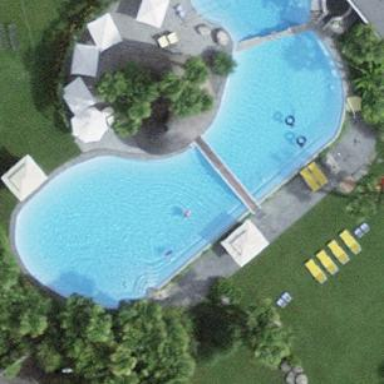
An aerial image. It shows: Swimming pool located in leisure land.